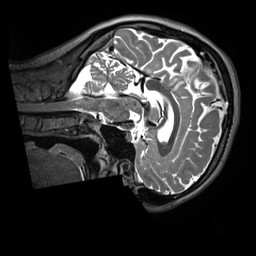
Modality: T2w
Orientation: sagittal
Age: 23
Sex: female
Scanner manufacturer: siemens
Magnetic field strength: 3 T
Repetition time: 3.2 s
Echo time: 0.408 s